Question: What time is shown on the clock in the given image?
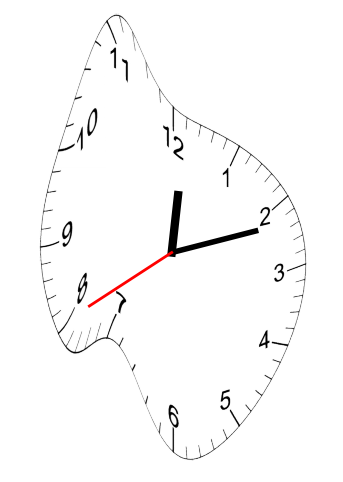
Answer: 12:11:40